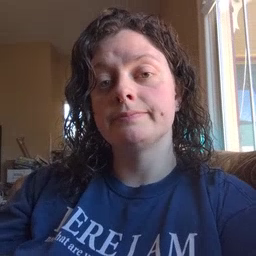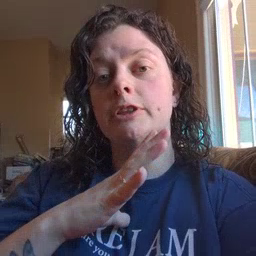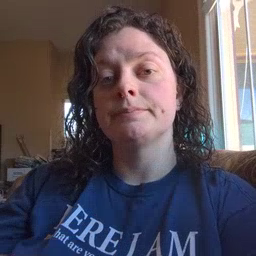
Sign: fine